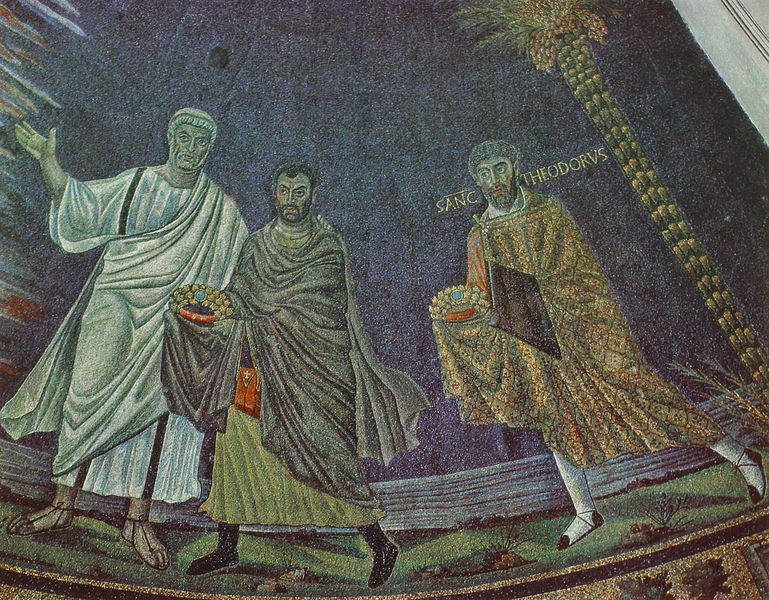
Titel: Apsismosaik
Standort: Rom, S. Cosma e Damiano (EU - I - Latium)
Schlagwörter: blau, mann, grün, landschaft, geste, männer, rot, teppich, bart, kirche, gewand, drei, gewänder, pflanzen, krone, kuppel, detail, wandgemälde, palme, faltenwurf, mosaik, tasche, toga, altarraum, apsis, religiös, heilige, opfer, byzanz, gaben, frühchristlich, ravenna, theodorus, texitl, deri